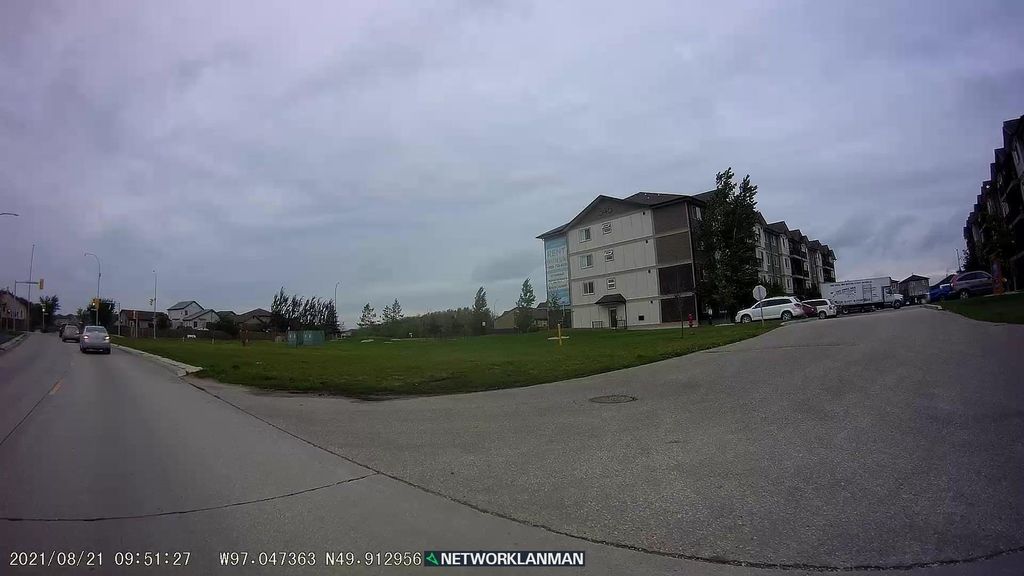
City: winnipeg